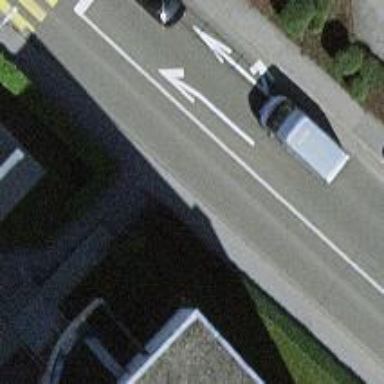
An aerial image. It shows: Road with traffic signals.